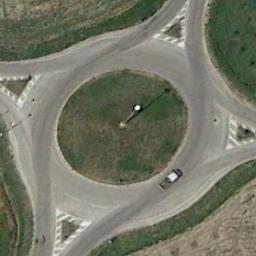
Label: roundabout